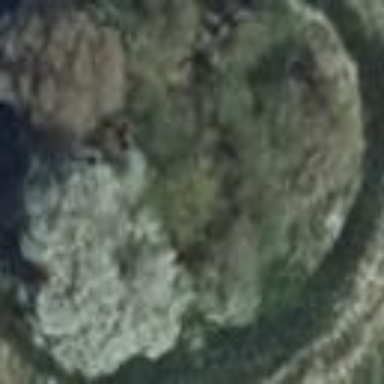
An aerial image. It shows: Beautiful woodland area.